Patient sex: F
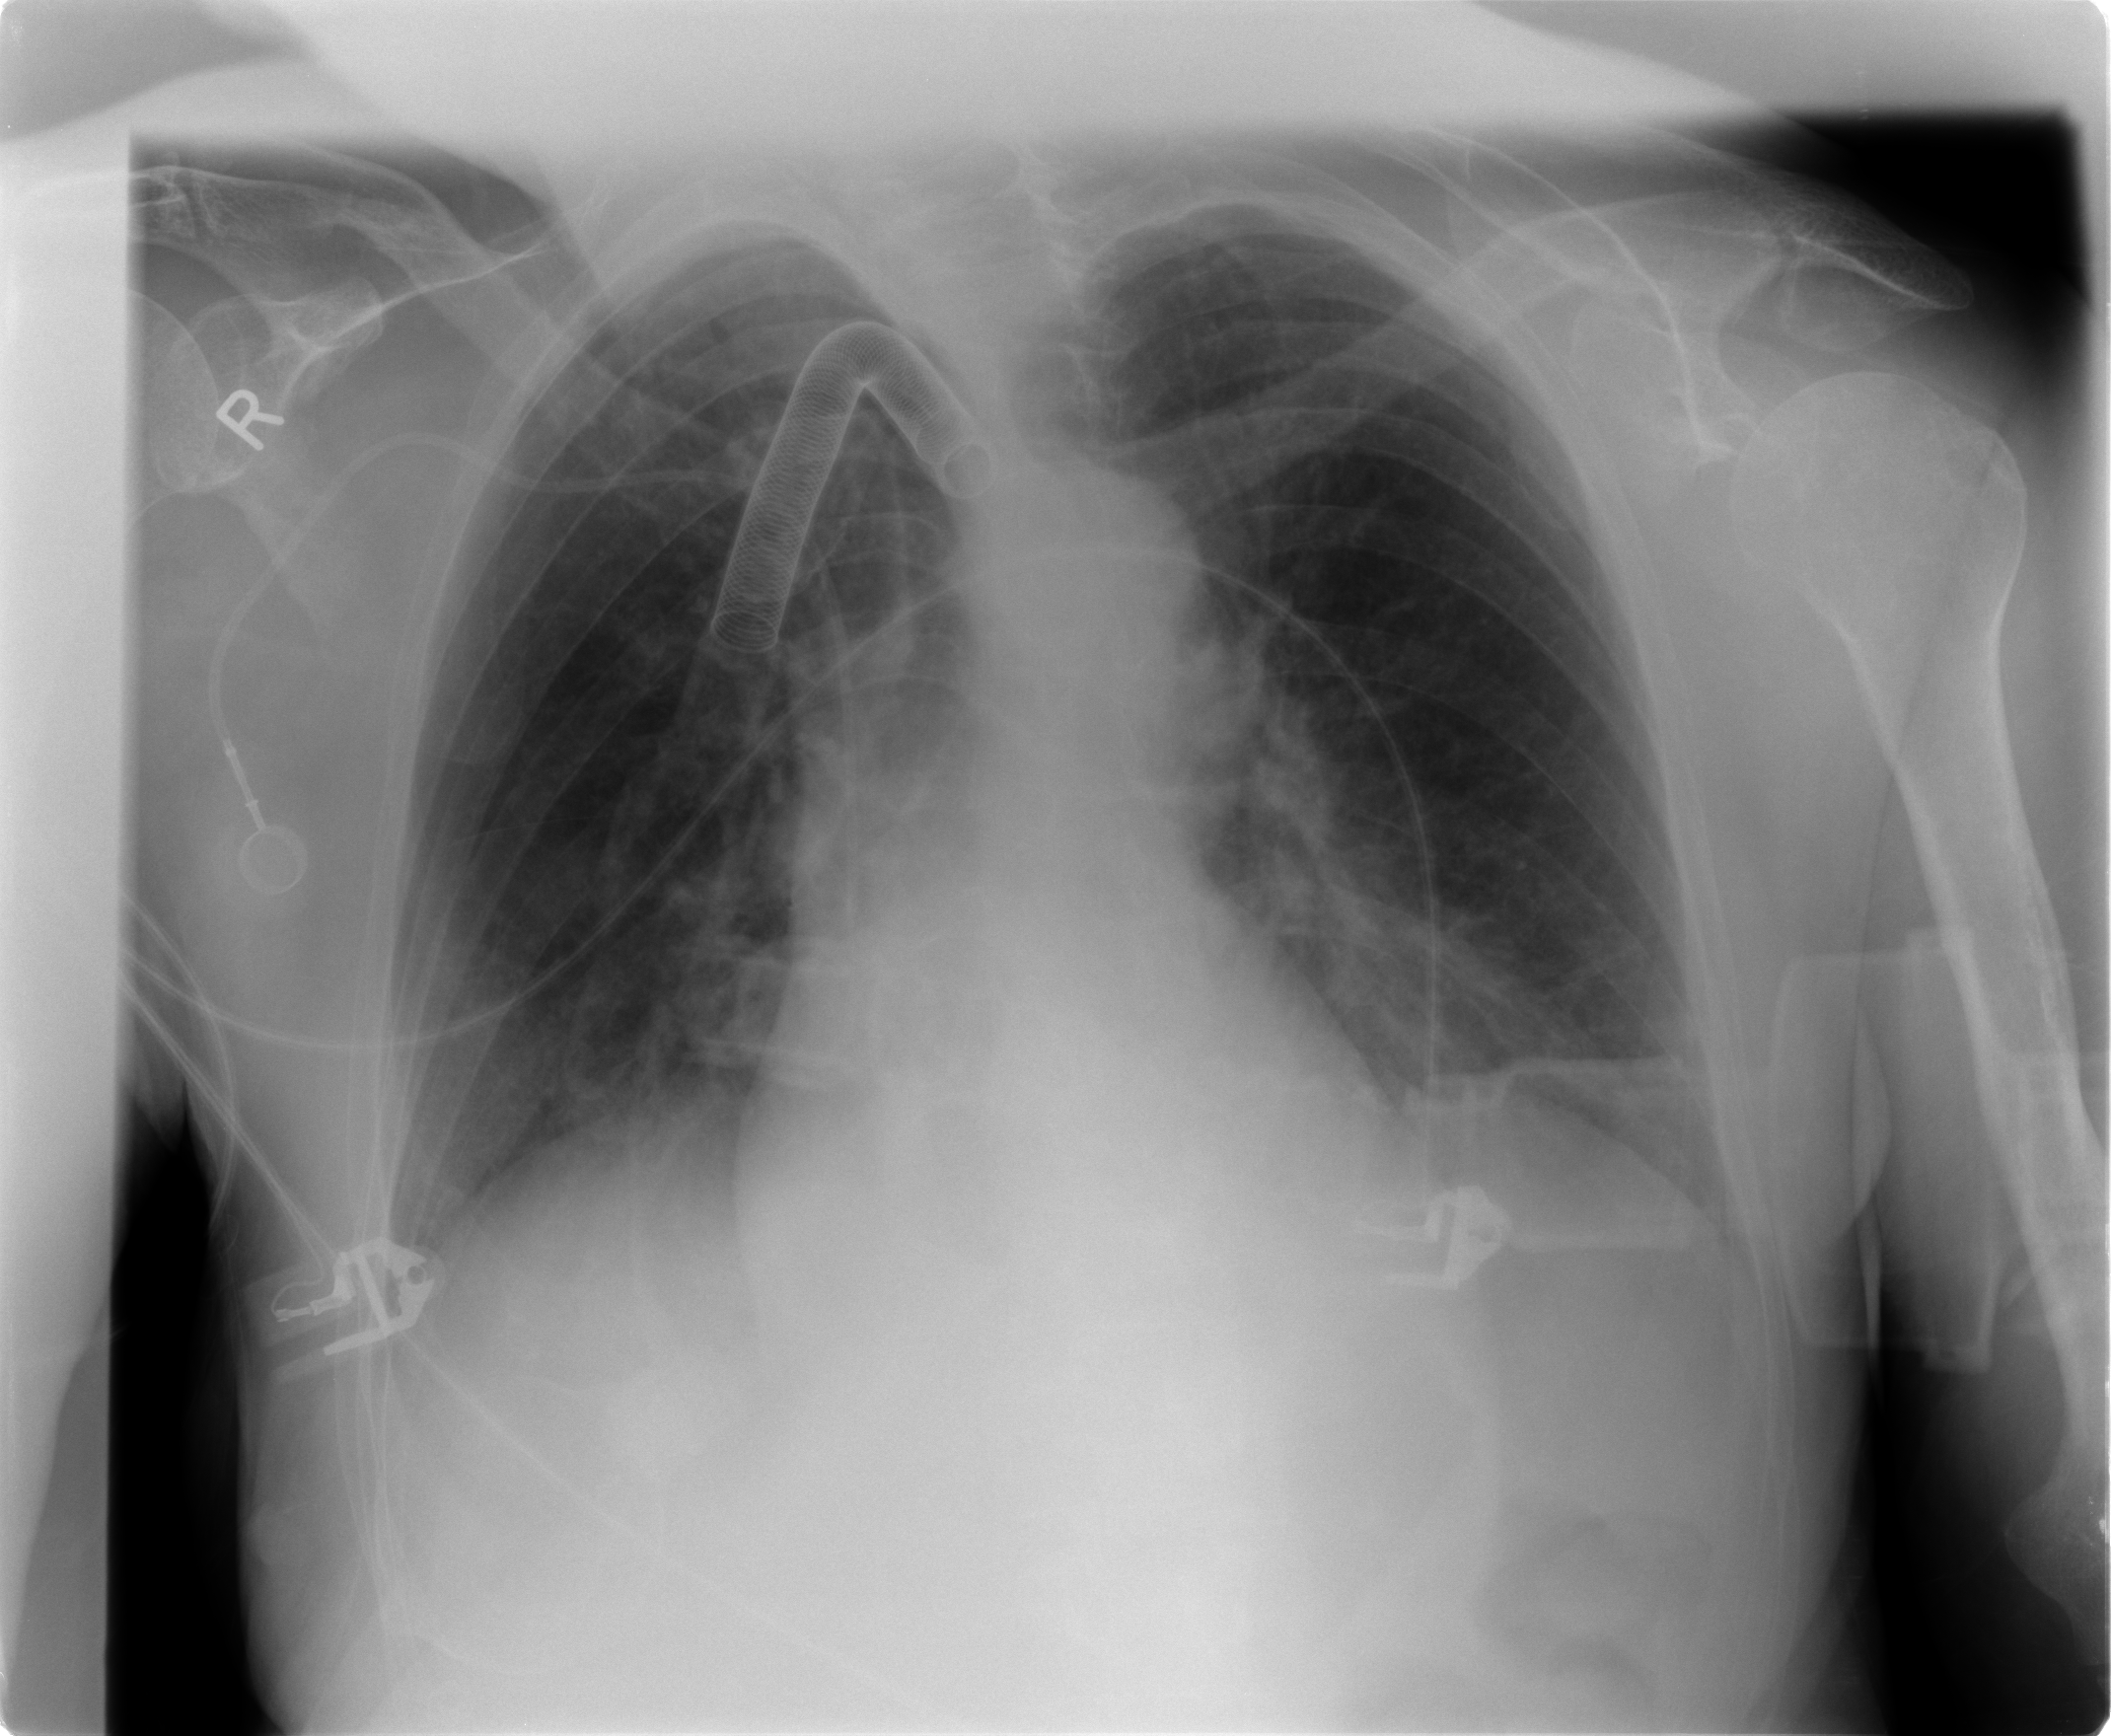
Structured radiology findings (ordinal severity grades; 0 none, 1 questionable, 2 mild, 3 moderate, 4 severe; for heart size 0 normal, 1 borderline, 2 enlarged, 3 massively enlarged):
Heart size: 0
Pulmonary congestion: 0
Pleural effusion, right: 0
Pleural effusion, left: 0
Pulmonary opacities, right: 0
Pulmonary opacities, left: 0
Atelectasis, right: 2
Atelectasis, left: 2